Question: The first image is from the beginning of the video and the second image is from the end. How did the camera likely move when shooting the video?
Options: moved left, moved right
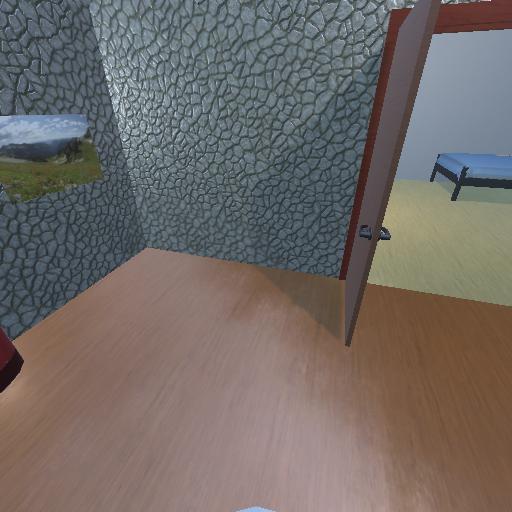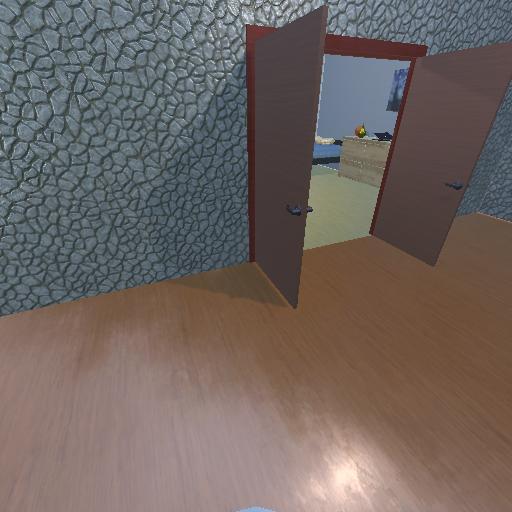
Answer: moved left